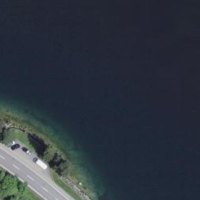
EUNIS habitat code: 14
Species observed at this site:
Cymbalaria muralis